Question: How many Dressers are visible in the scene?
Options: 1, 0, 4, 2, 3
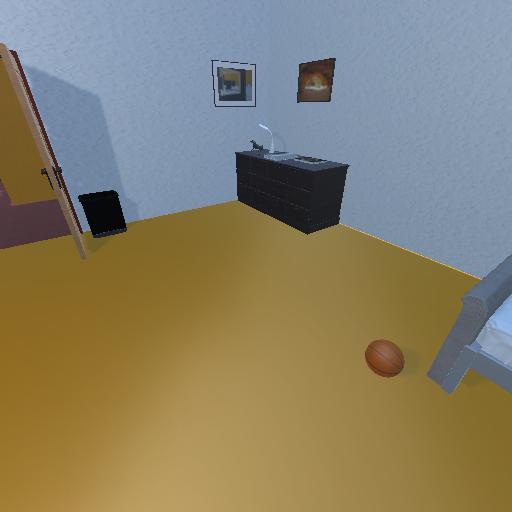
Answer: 1